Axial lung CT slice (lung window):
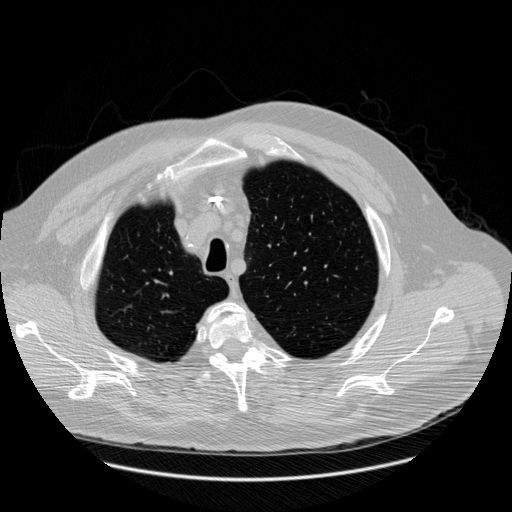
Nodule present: no